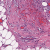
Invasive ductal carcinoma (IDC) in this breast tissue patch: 0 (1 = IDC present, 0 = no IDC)